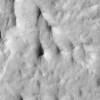
Label: not_dusty